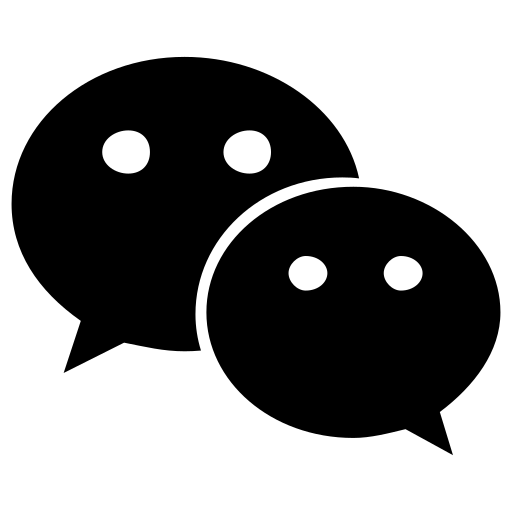
Tags: icon, FontAwesome, fa-icon, brand, weixin